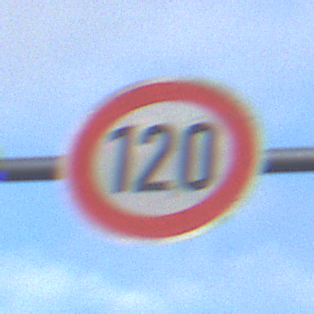
Verkehrszeichen: Geschwindigkeit120
Umgebung: Outdoor, Suburban
Tageszeit: SunriseSunset
Wetter: PartlyCloudy
Licht: Natural
Jahreszeit: NotSpecified
Kontrast: LowContrast